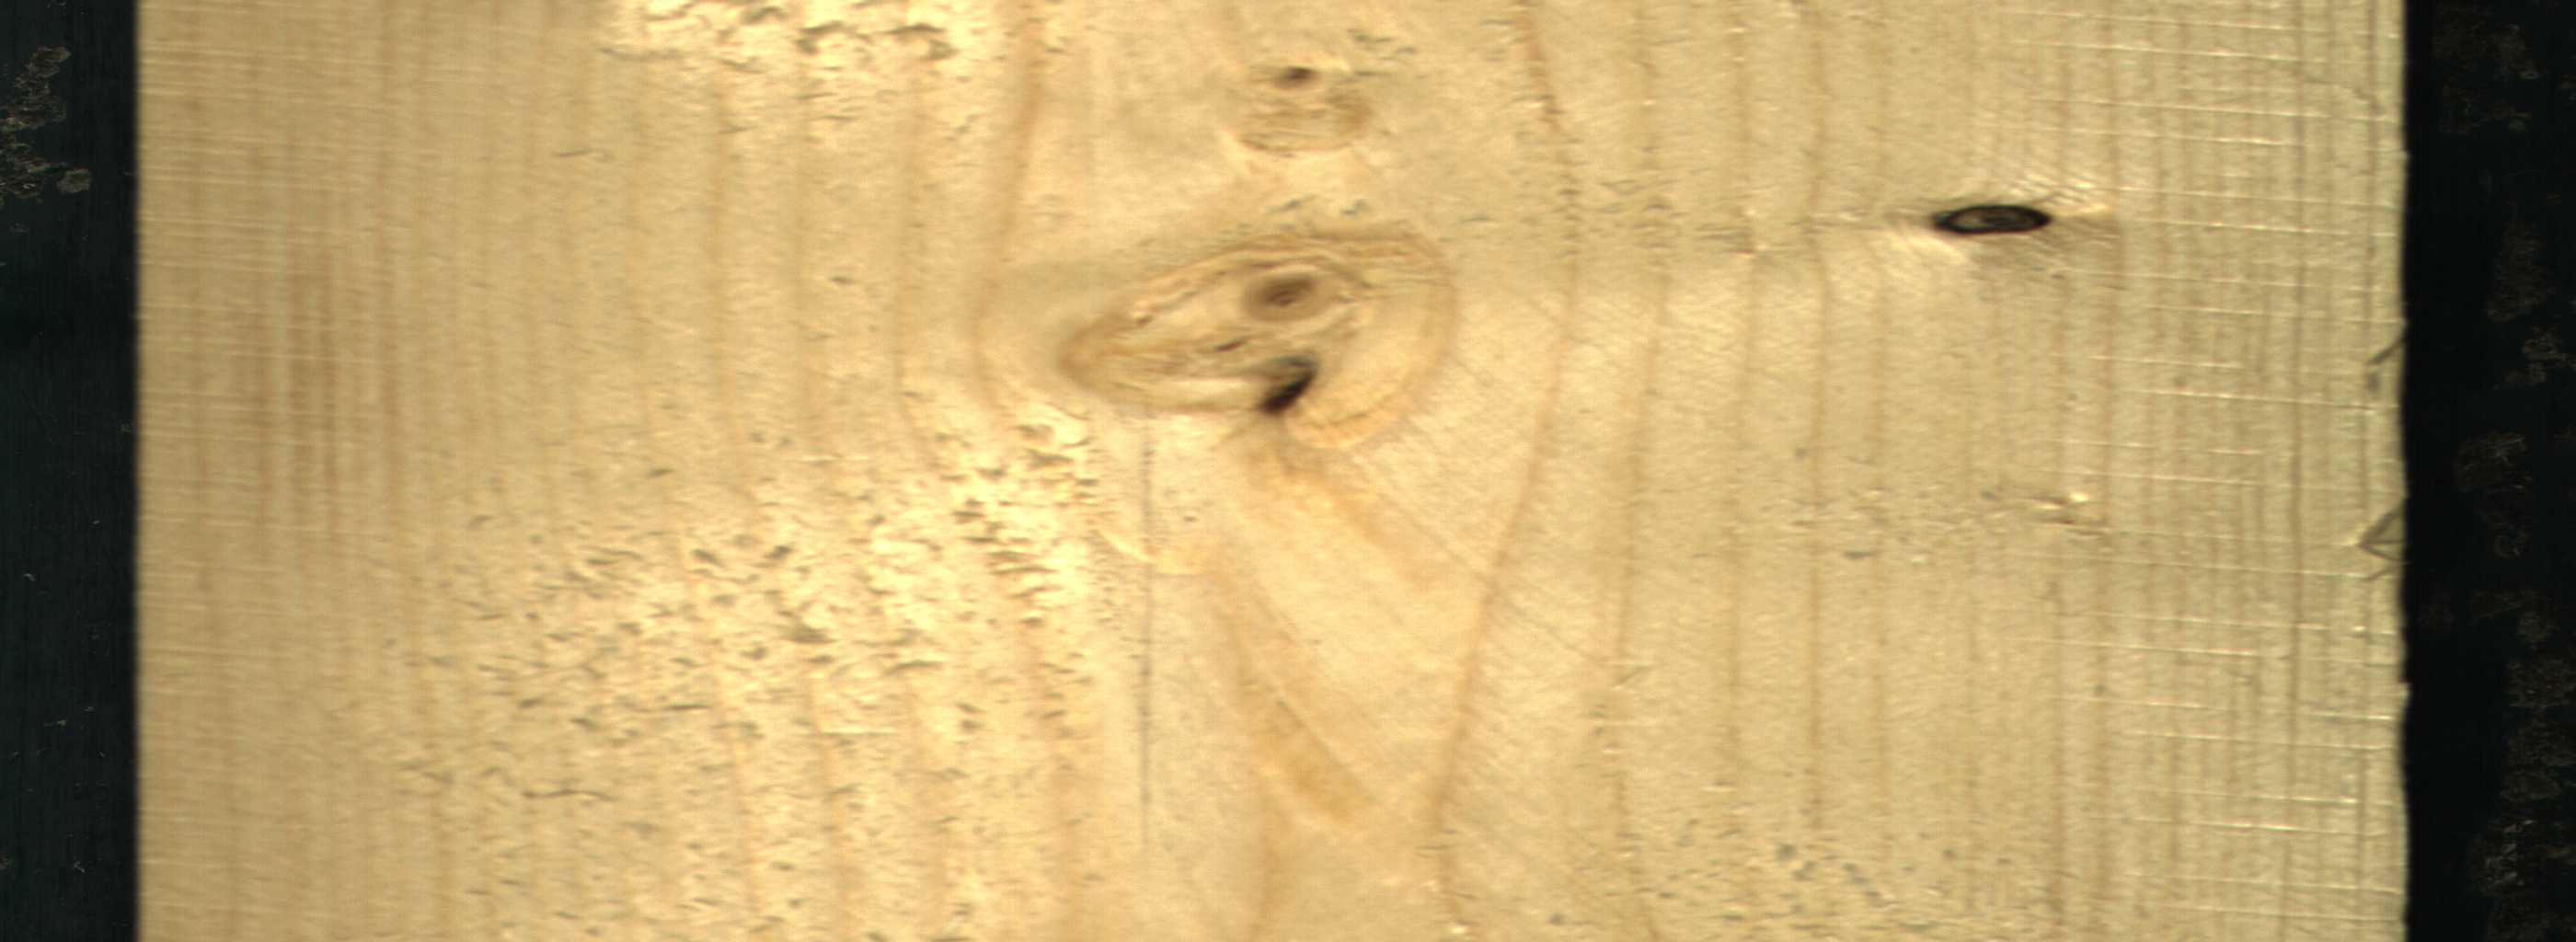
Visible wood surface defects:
Dead_Knot
Dead_Knot
Live_Knot